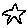
Label: star